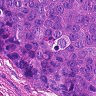
Metastatic tissue present: yes